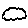
Label: cloud